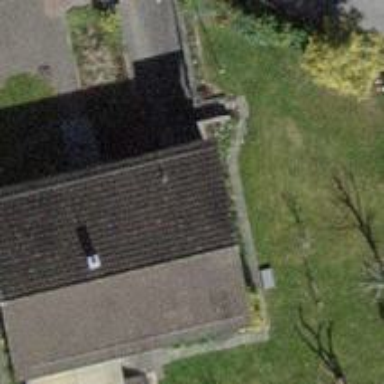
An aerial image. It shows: Building with tiled roof.